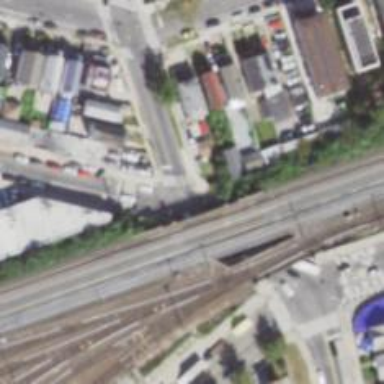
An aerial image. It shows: Railway bridge with electrified rails.